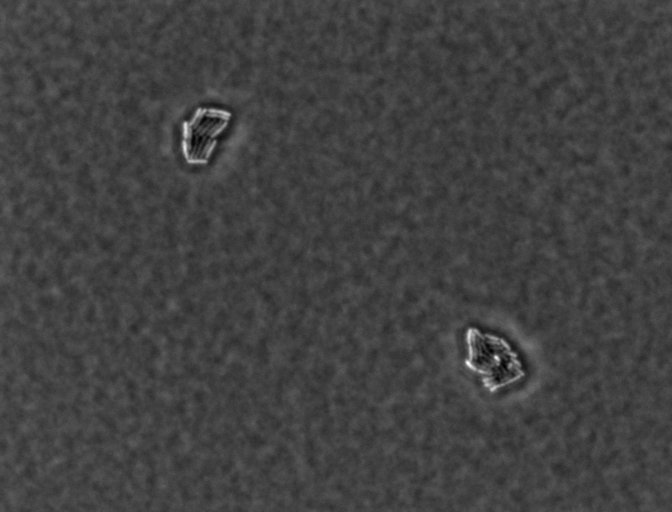
Phase contrast microscopy, 60x objective, 3 h incubation